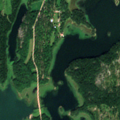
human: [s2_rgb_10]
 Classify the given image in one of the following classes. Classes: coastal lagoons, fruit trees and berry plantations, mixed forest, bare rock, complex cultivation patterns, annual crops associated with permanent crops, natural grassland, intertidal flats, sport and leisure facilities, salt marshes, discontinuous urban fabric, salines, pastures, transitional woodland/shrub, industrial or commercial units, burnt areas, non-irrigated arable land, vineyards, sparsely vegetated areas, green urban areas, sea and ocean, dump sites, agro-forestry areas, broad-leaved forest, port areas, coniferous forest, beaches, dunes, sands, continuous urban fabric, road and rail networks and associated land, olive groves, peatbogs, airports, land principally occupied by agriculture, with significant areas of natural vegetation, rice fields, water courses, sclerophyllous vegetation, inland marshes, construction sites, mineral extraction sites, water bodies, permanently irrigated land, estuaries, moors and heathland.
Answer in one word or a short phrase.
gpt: land principally occupied by agriculture, with significant areas of natural vegetation, mixed forest, sea and ocean